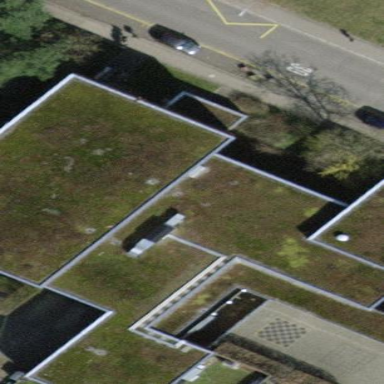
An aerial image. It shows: School building.